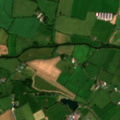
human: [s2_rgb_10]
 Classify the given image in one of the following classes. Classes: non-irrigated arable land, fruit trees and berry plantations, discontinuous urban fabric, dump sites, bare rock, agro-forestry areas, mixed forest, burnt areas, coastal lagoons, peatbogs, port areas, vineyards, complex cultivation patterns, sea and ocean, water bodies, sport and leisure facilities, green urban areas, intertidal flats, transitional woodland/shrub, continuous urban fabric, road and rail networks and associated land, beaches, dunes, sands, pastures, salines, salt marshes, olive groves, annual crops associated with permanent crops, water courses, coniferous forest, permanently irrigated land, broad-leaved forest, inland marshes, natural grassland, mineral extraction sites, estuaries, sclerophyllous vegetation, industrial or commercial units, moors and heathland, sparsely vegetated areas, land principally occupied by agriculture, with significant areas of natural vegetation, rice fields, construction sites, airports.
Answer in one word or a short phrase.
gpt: pastures